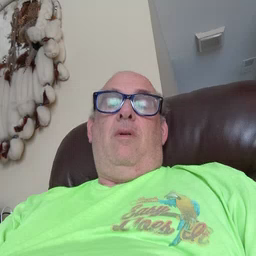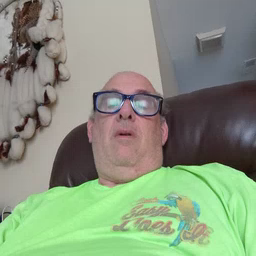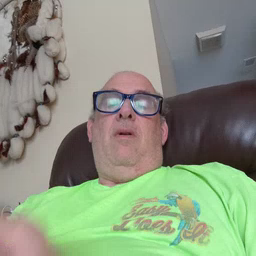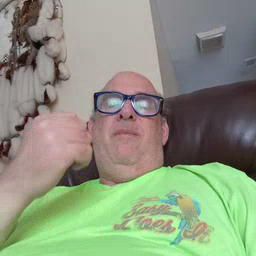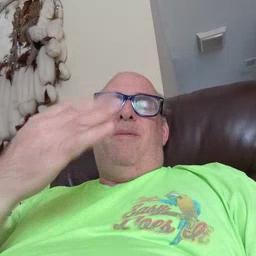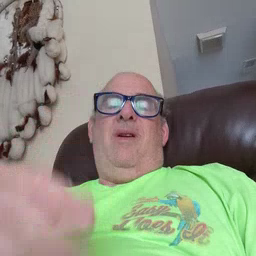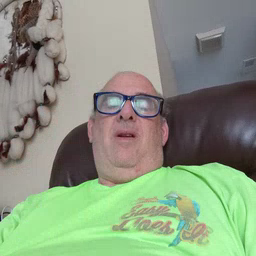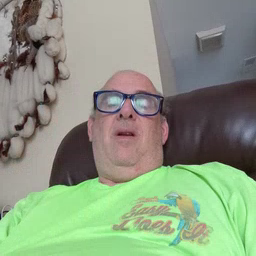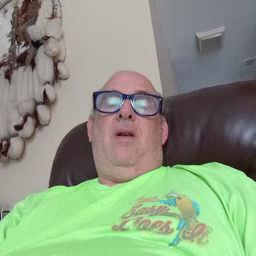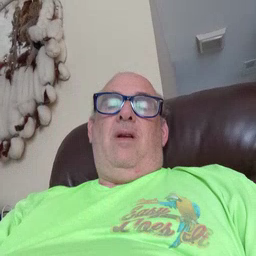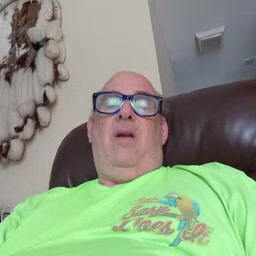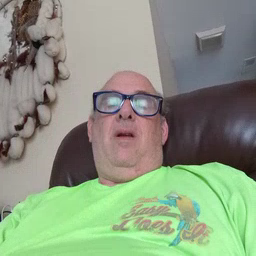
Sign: many